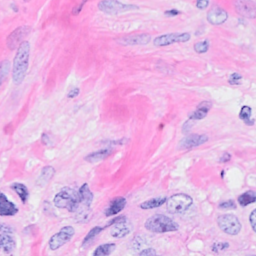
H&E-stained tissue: Breast